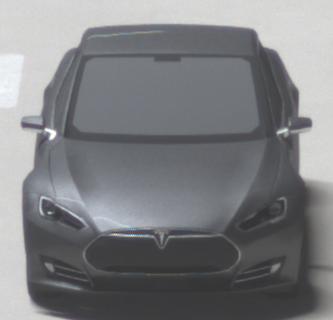
Make: Tesla
Model: Model S 60
Detailed model: Model S
Model produced from: 2013/10
Model produced until: 2014/10
Doors: 5
Color: gray
Road condition: dry road
Daytime: not specified
Contrast: high contrast